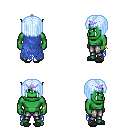
a pixel art fantasy rpg character, male body template, orc, green skin, blue tattered cape, metal pants, white cyan pageboy hairstyle, purple tiara, bracelets, gray slippers, four views (front, back, left, right), 2x2 character sprite sheet, small pixel art, hard edges, no anti-aliasing